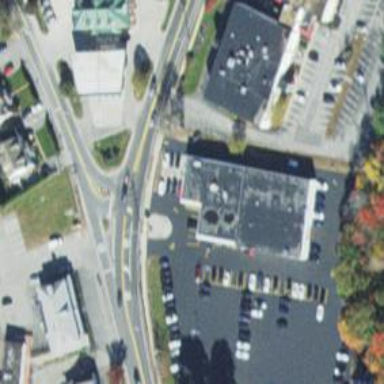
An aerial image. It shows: Secondary road with separate asphalt sidewalks.